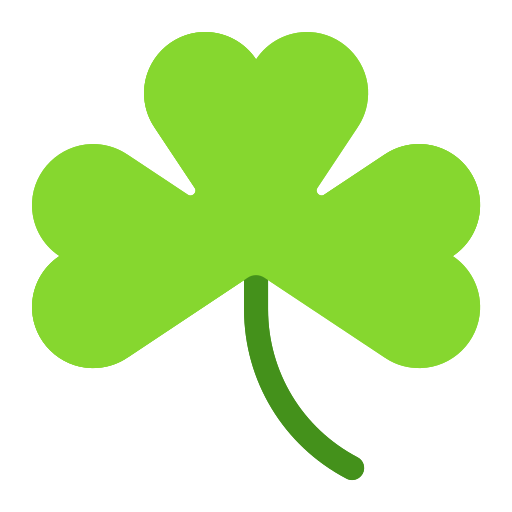
shamrock flat